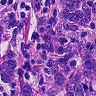
Metastatic tissue present: yes